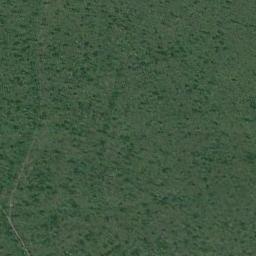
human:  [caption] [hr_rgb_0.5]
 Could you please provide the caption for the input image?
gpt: The meadow is full of green grass .

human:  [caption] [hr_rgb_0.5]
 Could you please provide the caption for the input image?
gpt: The meadow is dense but uneven .

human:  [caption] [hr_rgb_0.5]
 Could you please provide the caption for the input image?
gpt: This meadow has evenly distributed dense grasses and a trail is also on the meadow .

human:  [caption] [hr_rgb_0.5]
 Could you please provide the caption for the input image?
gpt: There is a straight road and a winding path by the grass .

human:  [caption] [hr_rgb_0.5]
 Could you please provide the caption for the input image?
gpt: A dense meadow with many green grass .